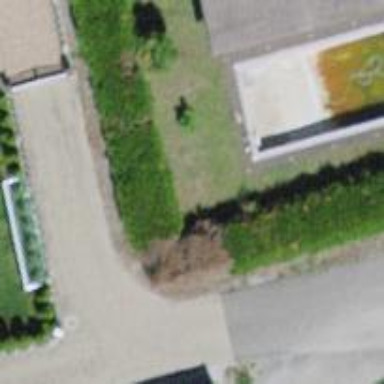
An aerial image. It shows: Hedge barrier.